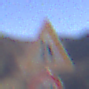
Verkehrszeichen: EinseitigVerengteFahrbahnRechts
Zusatzzeichen unten: Geschwindigkeit30
Umgebung: Outdoor, Nature
Tageszeit: Midday
Wetter: Clear
Licht: Natural
Jahreszeit: NotSpecified
Kontrast: HighContrast